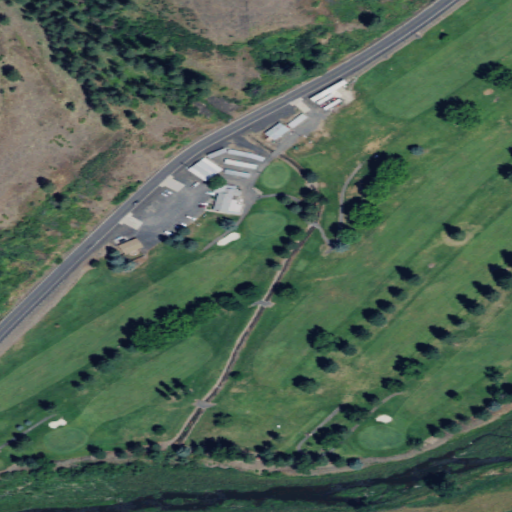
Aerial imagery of valley in Washington named Buck Canyon containing open development, shrub, low intensity development, evergreen forest, medium intensity development, pasture, and cultivated crops